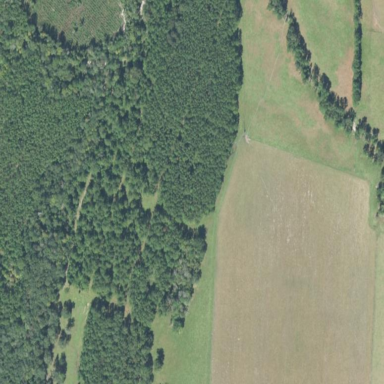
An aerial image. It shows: Woodland consisting mainly of needle-leaved trees.